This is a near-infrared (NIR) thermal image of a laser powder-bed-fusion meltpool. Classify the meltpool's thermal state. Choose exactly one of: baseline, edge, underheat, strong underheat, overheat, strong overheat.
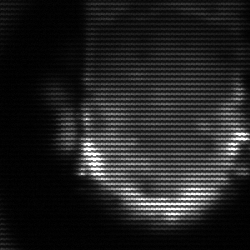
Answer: baseline